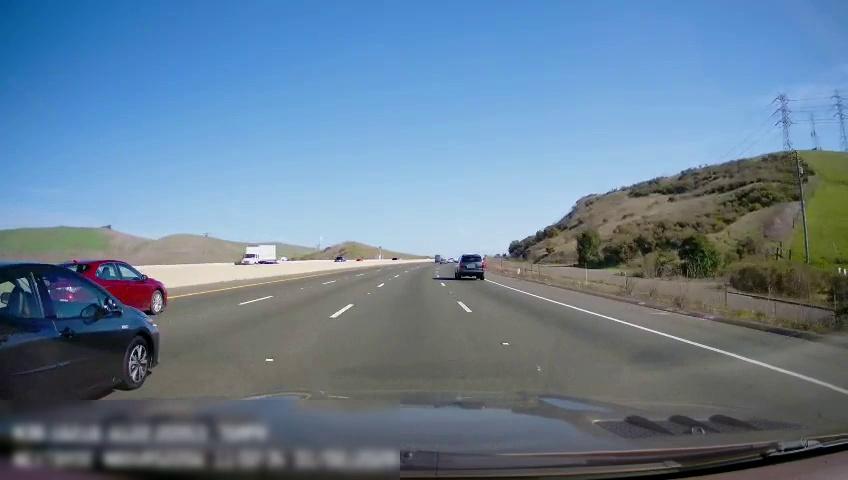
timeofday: Day
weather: Sunny
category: Drivable Space
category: Drivable Space
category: Vehicles | Car
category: Vehicles | Car
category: Vehicles | SUV
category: Vehicles | Truck
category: Vehicles | SUV
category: Lanes | Alternate Lane
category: Lanes | Alternate Lane
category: Lanes | Alternate Lane
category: Lanes | Current Lane
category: Lanes | Alternate Lane